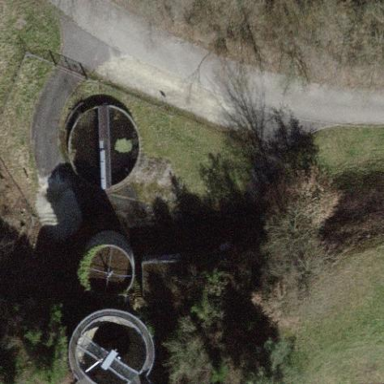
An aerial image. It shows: Wastewater plant.